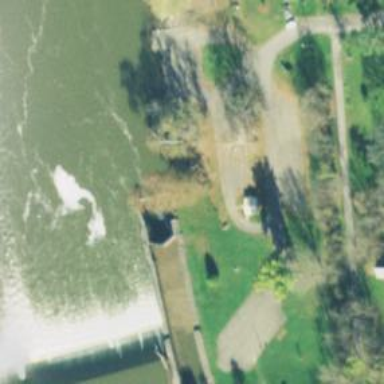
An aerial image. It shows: Lock gate along waterway.